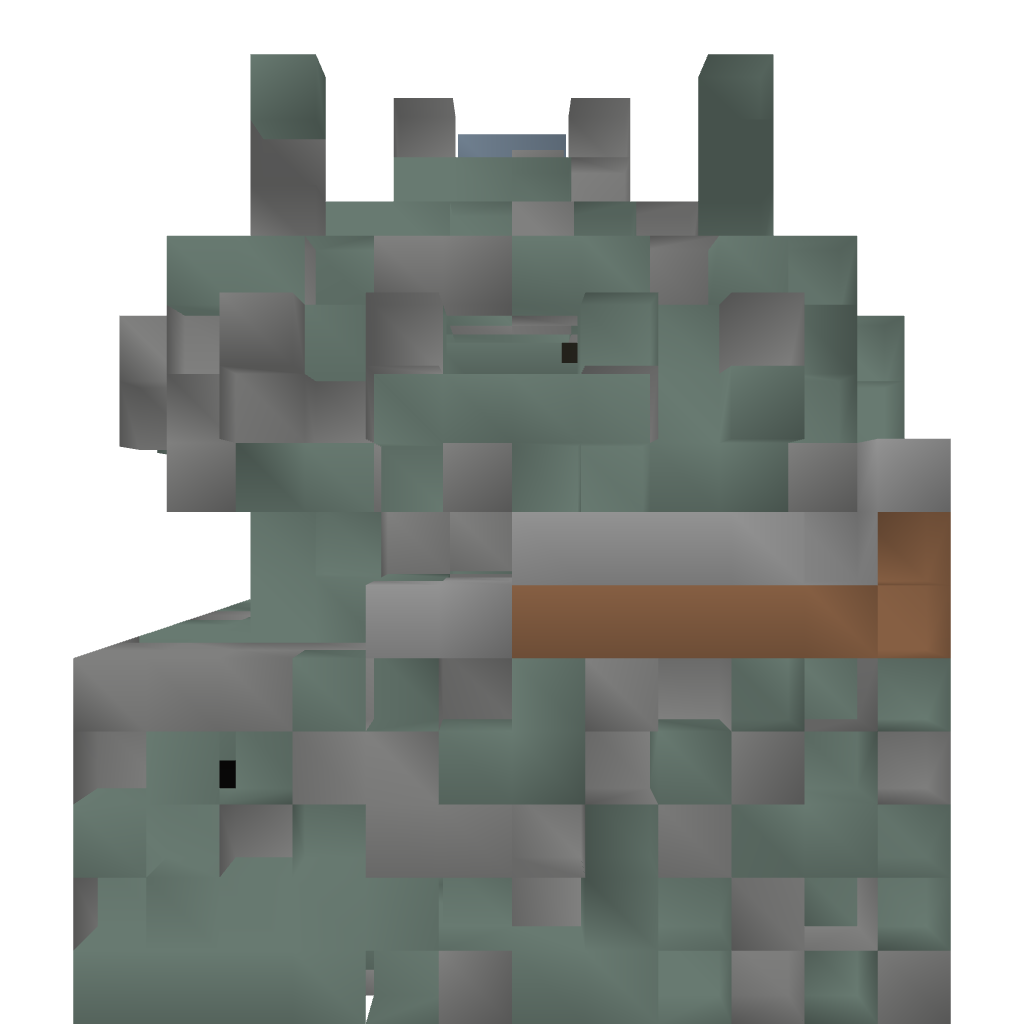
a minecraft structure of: Default Jungle Temple